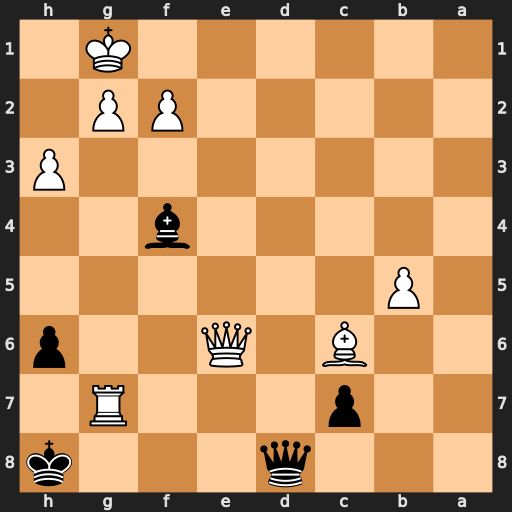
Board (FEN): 3q3k/2p3R1/2B1Q2p/1P6/5b2/7P/5PP1/6K1
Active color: b
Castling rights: -
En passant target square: -
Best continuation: Qd1+ Qe1 Qxe1#